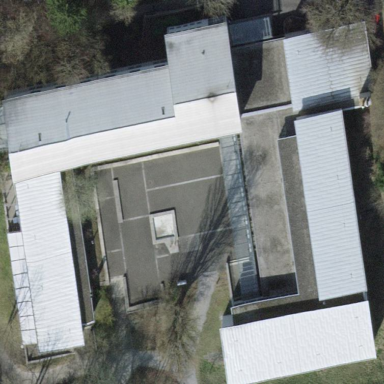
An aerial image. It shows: School building.